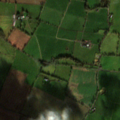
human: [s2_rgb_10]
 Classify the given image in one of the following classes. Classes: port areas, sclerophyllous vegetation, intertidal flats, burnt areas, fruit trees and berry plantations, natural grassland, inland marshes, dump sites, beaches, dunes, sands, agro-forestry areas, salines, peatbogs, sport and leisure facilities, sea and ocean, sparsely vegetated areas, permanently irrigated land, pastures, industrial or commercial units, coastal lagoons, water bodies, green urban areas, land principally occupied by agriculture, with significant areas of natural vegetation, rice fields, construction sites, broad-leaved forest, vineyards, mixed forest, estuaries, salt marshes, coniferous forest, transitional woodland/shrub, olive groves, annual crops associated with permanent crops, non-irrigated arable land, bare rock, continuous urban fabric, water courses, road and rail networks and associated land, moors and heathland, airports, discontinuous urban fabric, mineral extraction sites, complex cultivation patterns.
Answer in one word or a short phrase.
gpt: non-irrigated arable land, pastures